Interaction volume radius: 5 \u00c5
Interaction volume height: 15 \u00c5
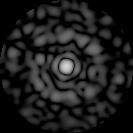
Disorder parameter: 0.8462